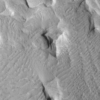
Label: not_dusty